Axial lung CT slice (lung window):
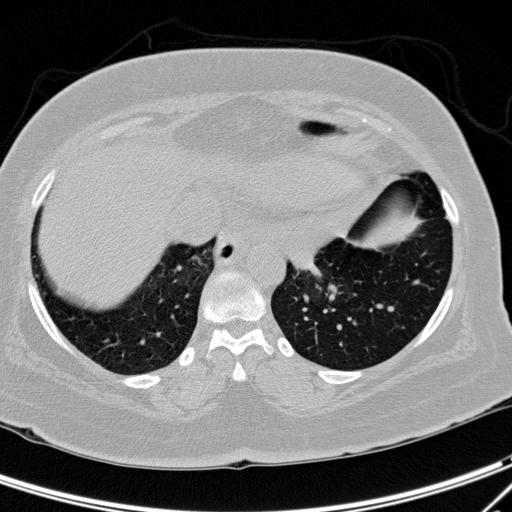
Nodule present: no